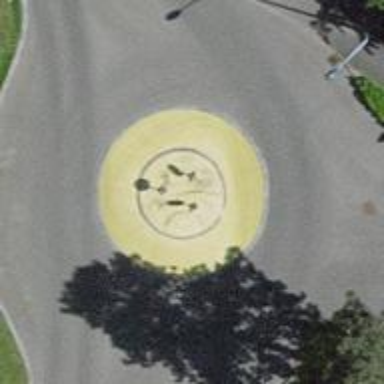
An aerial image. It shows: Residential road with asphalt surface leading to roundabout.